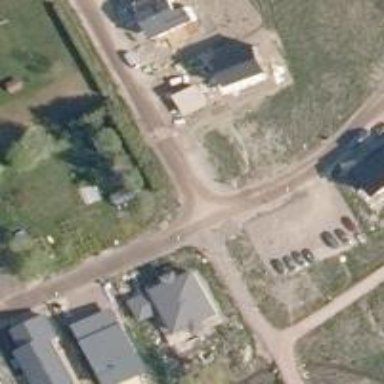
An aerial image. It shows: Road with "give way" sign.